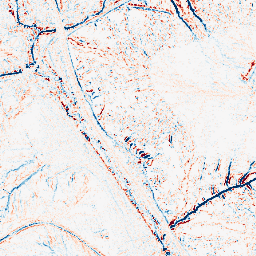
Category: edge_preserving
Decomposition family: median
Decomposition parameters: size: 5
Upsampling method: sinc_hamming
Upsampling parameters: scale: 4
kernel_size: 8
Upsampling scale: 4